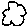
Label: cloud